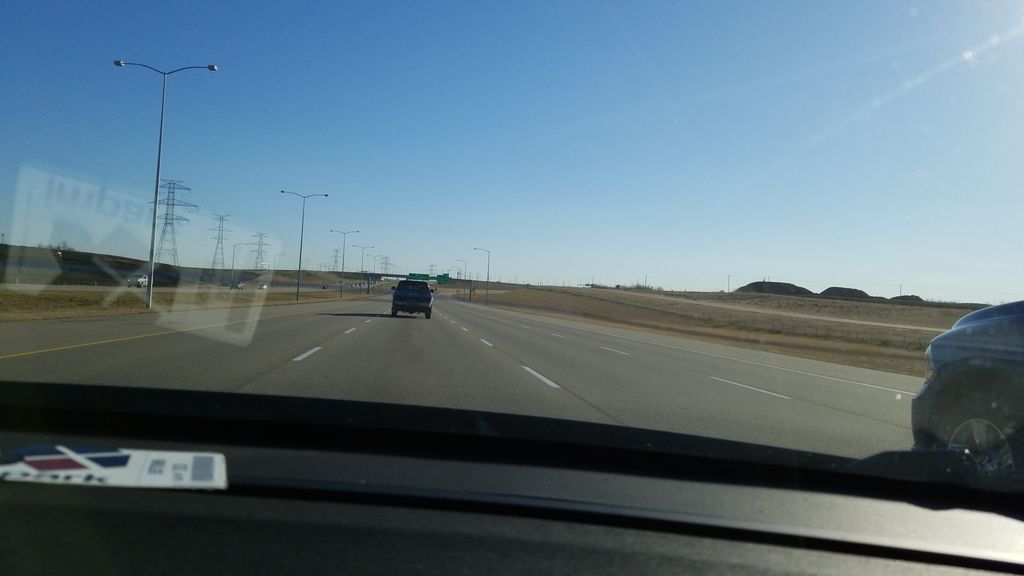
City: edmonton